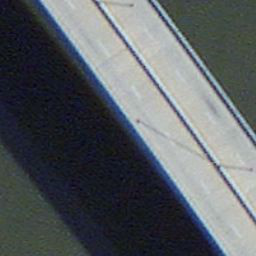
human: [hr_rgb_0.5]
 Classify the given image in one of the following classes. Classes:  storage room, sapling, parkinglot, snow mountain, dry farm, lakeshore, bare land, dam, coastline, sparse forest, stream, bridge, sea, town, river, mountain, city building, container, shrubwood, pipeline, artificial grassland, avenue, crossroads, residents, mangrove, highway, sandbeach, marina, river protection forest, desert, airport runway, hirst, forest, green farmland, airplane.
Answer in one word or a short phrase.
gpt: bridge